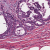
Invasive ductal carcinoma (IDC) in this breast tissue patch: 0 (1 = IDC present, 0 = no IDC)